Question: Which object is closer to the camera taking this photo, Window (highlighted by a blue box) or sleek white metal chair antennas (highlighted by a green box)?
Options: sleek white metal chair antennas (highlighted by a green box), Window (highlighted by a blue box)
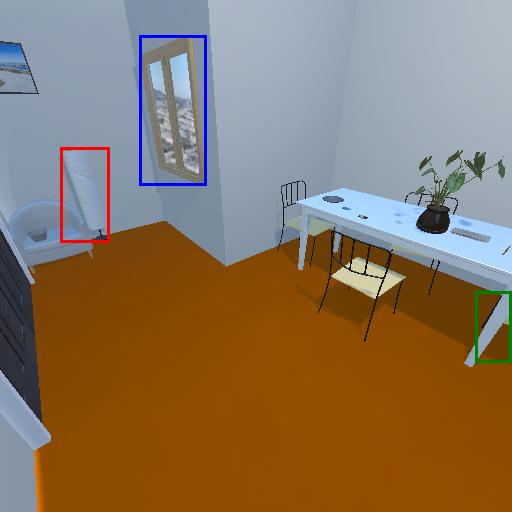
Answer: sleek white metal chair antennas (highlighted by a green box)